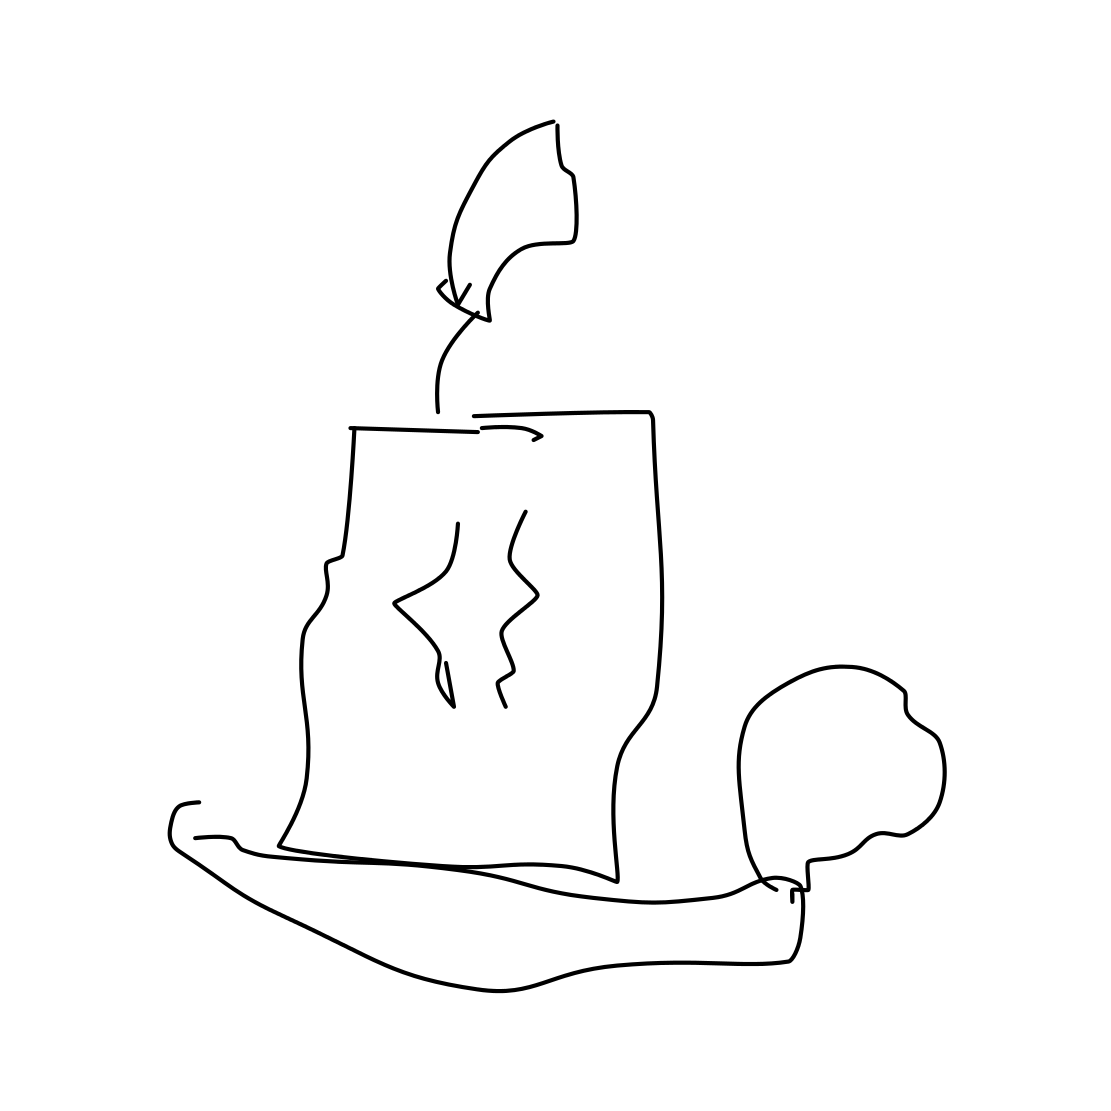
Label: candle